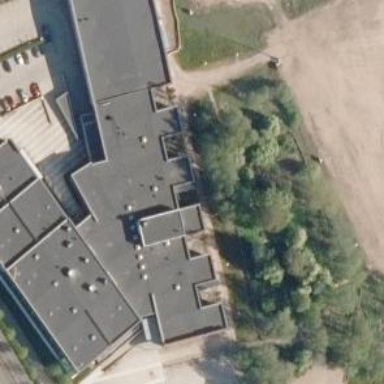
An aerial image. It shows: Public building.